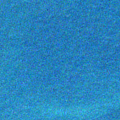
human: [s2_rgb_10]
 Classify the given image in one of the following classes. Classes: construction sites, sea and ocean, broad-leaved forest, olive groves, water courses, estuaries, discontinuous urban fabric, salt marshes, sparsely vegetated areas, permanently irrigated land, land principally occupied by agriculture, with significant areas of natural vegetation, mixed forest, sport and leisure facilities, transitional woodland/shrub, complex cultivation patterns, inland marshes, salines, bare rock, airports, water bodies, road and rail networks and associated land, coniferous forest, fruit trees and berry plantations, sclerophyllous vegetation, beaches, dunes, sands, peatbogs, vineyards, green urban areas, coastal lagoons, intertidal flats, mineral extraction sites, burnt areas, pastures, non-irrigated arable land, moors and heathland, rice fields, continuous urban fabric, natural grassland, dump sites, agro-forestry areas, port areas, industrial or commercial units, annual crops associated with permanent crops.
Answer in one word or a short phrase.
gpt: sea and ocean